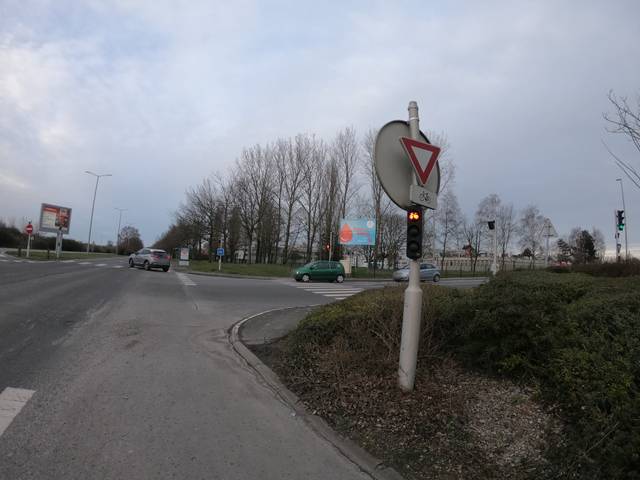
Region: France
Coordinates: 49.206, -0.3613